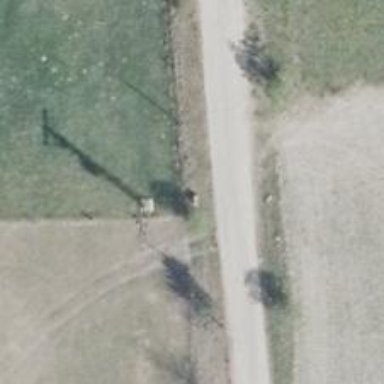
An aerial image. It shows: Power pole.